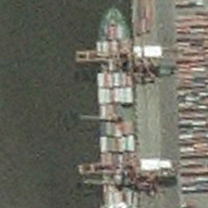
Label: Container_ship